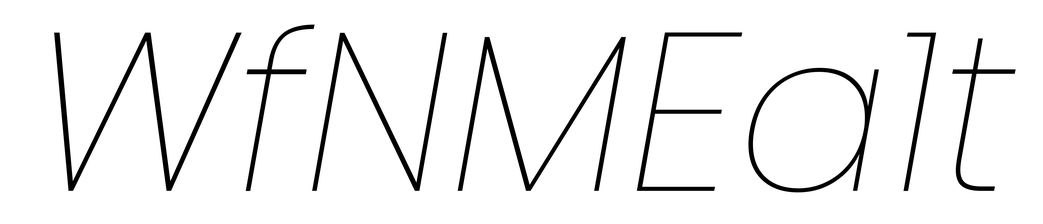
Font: Poppins-ThinItalic